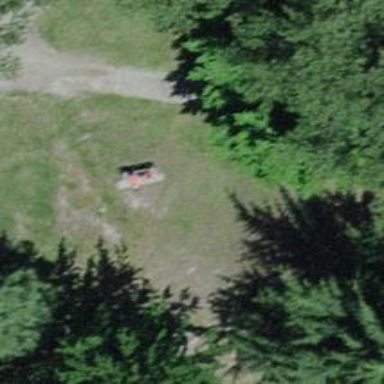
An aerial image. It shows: Bench for seating.